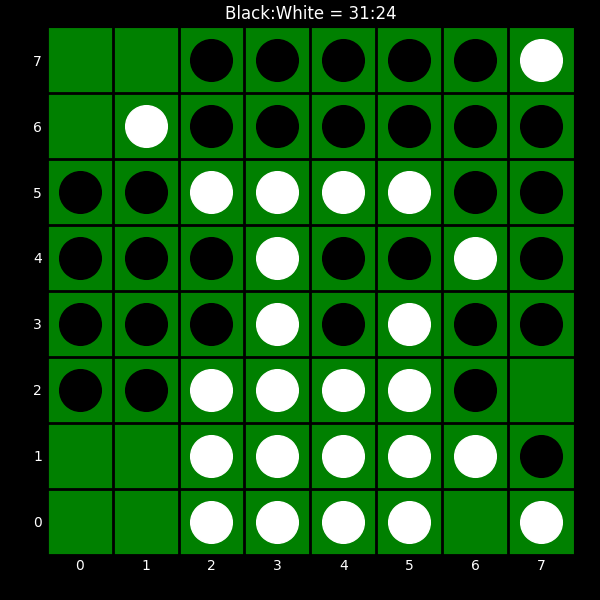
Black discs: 31
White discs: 24